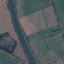
Land use / land cover: River